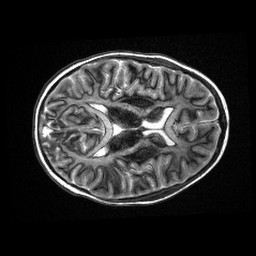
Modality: MP2RAGE
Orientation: axial
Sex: female
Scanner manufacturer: siemens
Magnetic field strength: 3 T
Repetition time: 5 s
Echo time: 0.00355 s